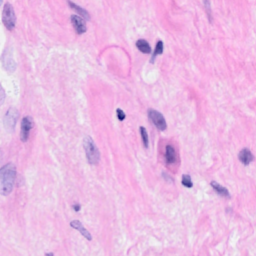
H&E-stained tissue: Breast